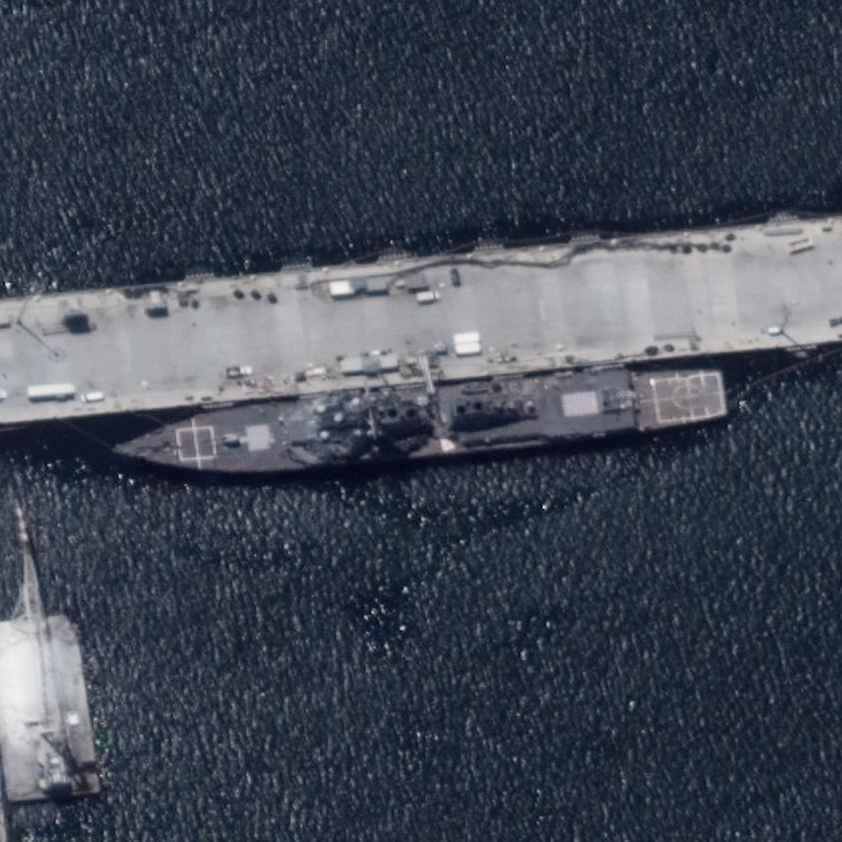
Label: destroyer